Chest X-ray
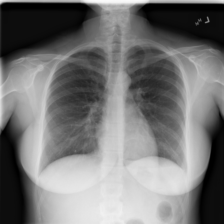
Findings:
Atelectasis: negative
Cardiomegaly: negative
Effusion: positive
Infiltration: negative
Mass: negative
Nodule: negative
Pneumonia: negative
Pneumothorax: negative
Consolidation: negative
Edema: negative
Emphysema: negative
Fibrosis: negative
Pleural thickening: negative
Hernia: negative